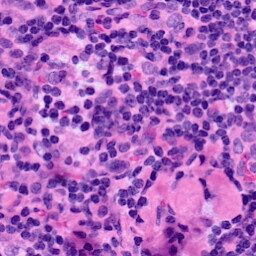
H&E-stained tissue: LymphNode